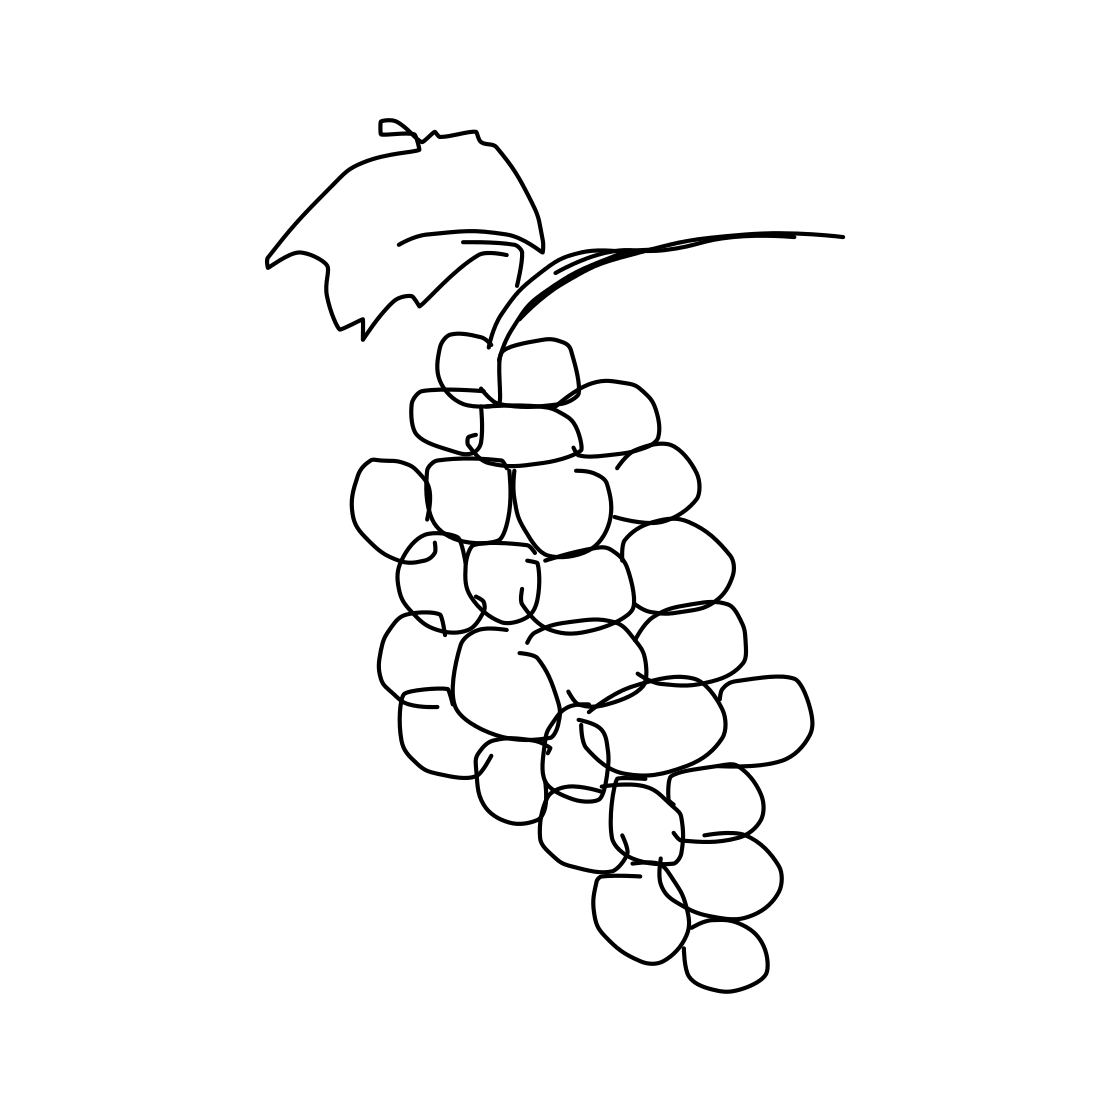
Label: grapes